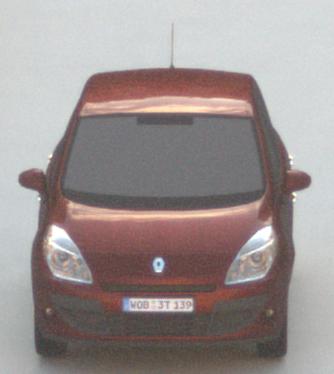
Make: Renault
Model: Scénic 1.6 16V 110
Detailed model: Scénic (III)
Model produced from: 2009/06
Model produced until: 2010/08
Doors: 5
Color: red
Road condition: dry road
Daytime: sunrise or sunset
Contrast: low contrast